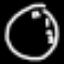
Label: clock